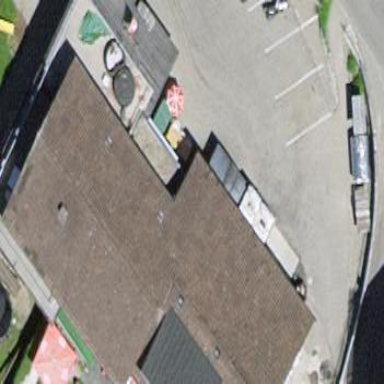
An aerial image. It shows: Restaurant building.